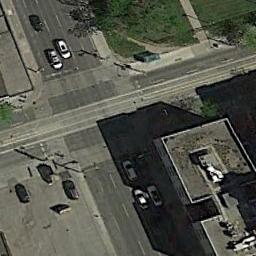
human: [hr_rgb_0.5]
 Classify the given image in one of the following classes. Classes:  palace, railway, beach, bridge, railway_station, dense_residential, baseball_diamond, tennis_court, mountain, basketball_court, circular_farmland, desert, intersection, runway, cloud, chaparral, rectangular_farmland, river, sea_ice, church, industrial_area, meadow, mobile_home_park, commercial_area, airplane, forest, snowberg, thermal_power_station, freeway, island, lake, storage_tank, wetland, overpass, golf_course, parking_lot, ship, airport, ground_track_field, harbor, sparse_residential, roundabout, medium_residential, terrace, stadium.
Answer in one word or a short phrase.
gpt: intersection